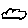
Label: cloud